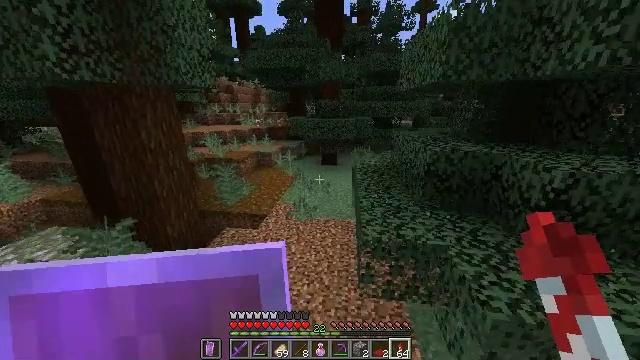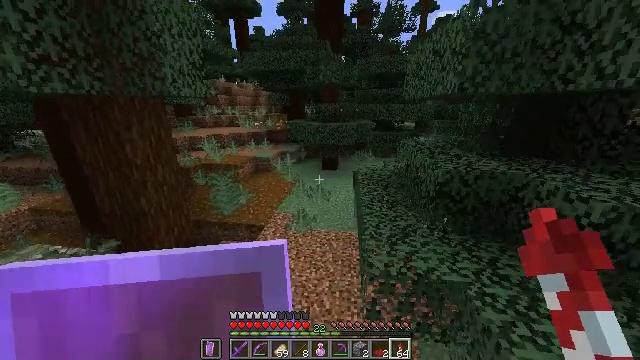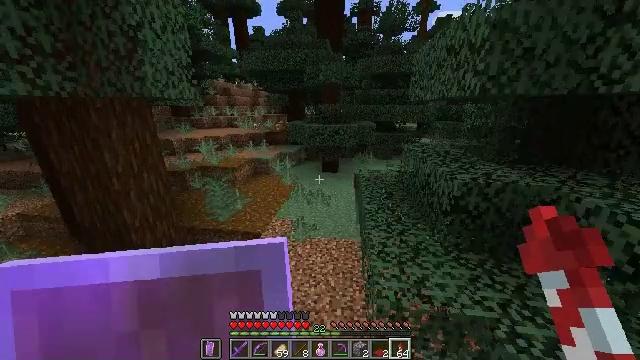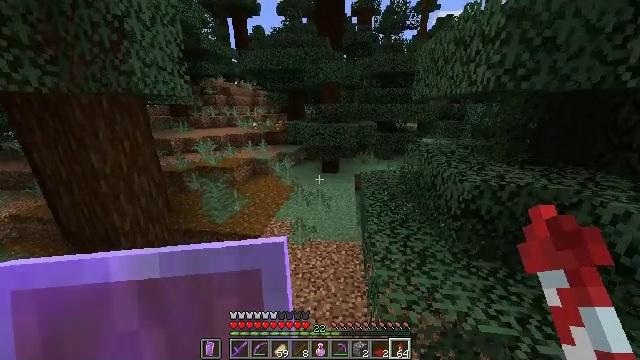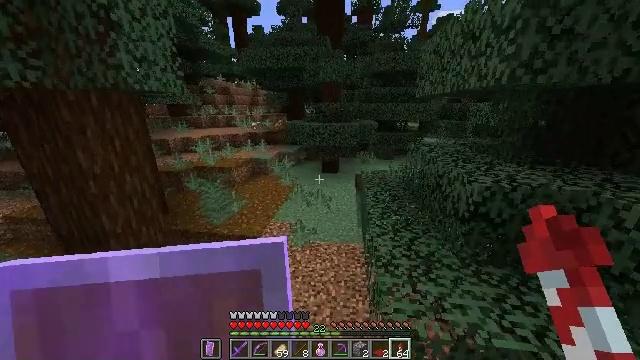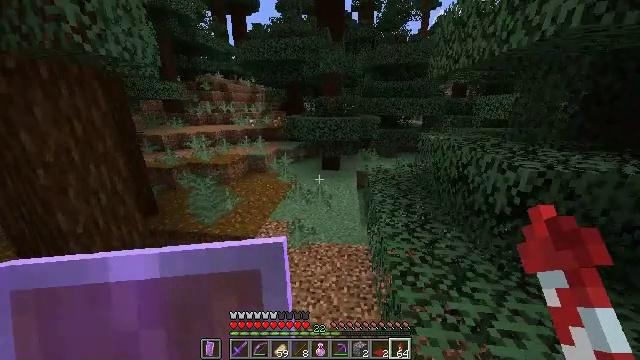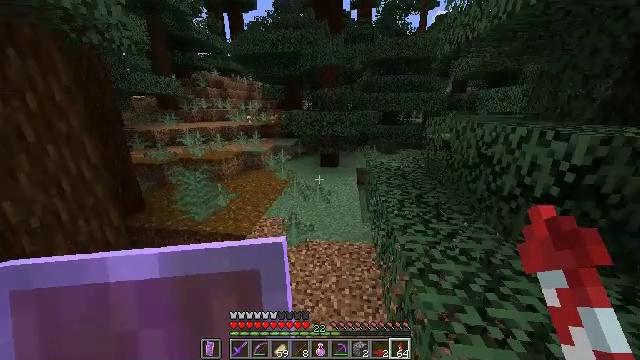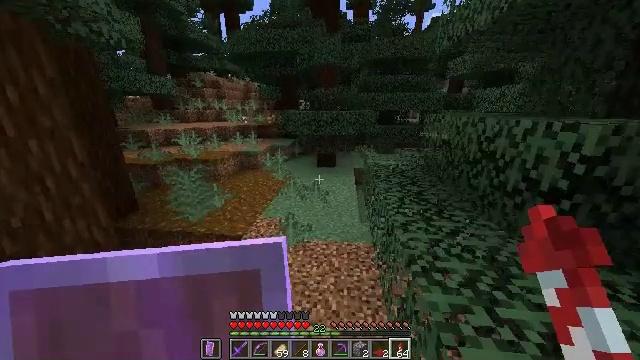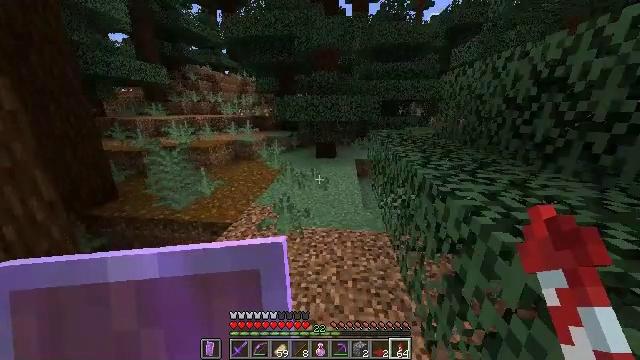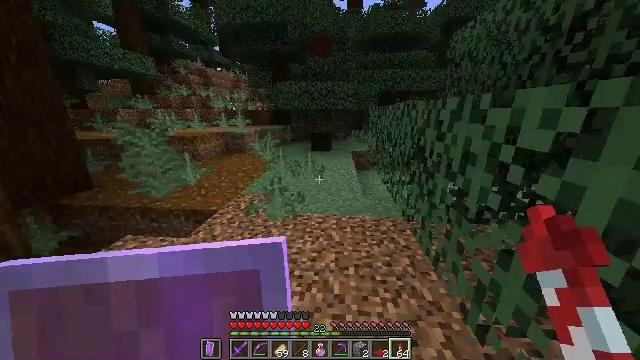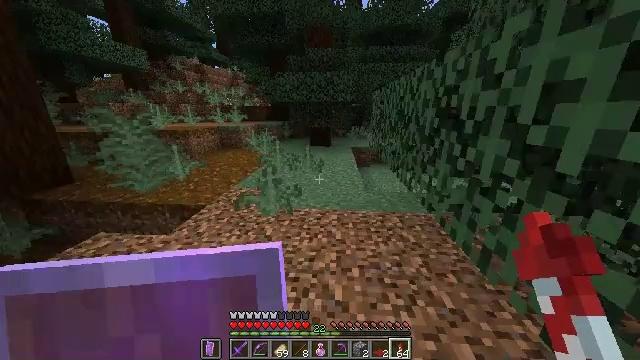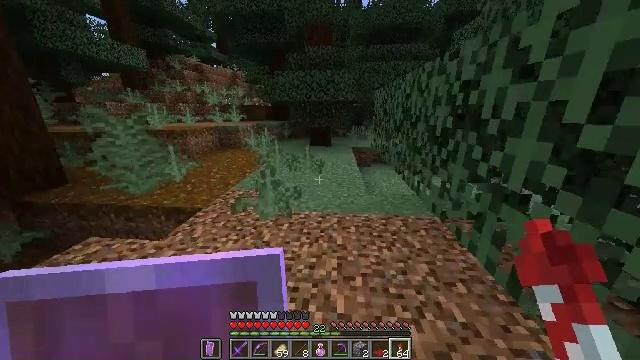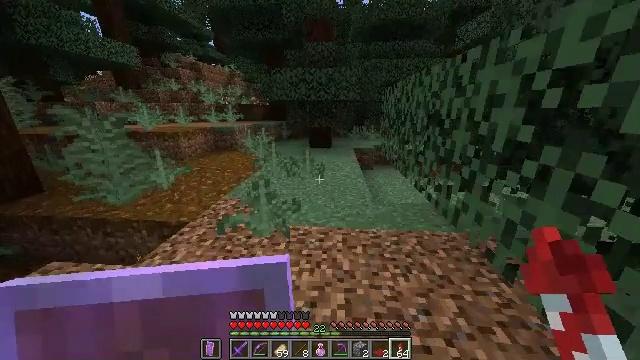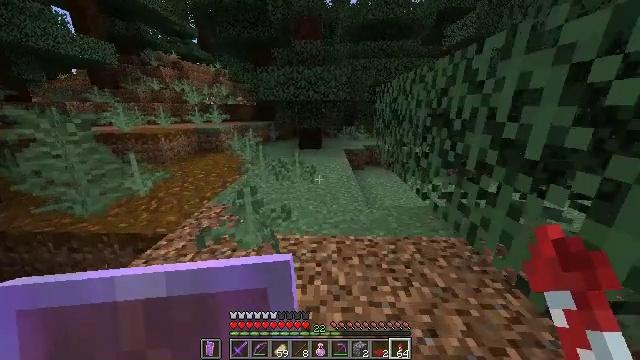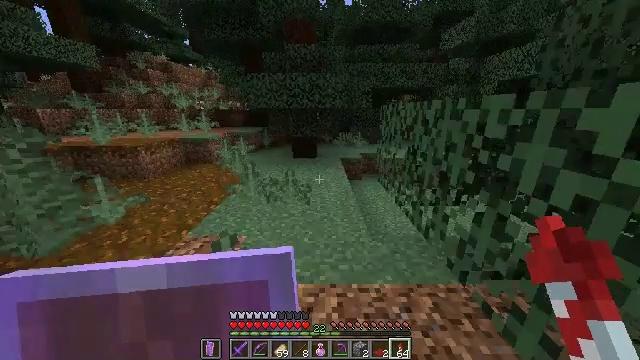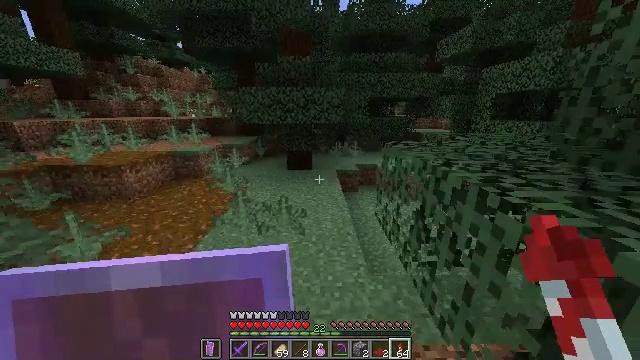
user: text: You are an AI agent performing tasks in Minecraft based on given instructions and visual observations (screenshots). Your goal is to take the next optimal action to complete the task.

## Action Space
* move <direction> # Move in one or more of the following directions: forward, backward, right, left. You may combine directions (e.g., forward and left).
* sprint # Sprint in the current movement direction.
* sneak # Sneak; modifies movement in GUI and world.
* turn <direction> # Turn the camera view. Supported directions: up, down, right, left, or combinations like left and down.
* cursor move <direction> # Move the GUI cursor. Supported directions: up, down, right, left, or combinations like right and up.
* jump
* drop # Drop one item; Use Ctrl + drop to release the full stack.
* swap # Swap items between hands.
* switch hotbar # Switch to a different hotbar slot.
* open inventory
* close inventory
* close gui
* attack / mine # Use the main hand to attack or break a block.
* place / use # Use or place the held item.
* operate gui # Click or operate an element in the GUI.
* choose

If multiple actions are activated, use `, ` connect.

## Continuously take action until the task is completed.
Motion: motion action
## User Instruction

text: Collect spruce leaves for landscaping.
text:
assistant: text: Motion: move forward, sprint, jump
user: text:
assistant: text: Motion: move forward, sprint, jump
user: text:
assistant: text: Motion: move forward, sprint
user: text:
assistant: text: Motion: move forward, sprint
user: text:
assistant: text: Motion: move forward, sprint
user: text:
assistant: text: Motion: move forward, sprint
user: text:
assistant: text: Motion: move forward, sprint
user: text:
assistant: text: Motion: move forward, sprint
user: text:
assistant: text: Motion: move forward, sprint, turn right
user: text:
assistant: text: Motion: move forward, sprint
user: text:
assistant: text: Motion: move forward, sprint
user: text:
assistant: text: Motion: move forward, sprint
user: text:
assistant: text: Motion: move forward, sprint, turn right
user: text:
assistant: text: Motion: move forward, sprint, turn right, jump
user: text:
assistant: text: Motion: move forward, sprint, turn right, jump
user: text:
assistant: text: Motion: move forward, sprint, turn right, jump
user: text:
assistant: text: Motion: move forward, sprint, jump
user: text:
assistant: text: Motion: move forward, sprint, turn right, jump
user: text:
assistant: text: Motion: move forward, sprint, turn right
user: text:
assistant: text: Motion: move forward, sprint
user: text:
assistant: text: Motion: move forward, sprint
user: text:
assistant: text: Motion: move forward, sprint
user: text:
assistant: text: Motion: move forward, sprint, turn right
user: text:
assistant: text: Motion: move forward, sprint, turn right
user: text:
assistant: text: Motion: move forward, sprint, turn right
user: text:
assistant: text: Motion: move forward, sprint, turn right
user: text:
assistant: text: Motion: move forward, sprint, turn right and down
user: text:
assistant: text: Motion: move forward, sprint, turn right
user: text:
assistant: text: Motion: move forward, sprint, turn right
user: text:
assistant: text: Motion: move forward, sprint, turn right